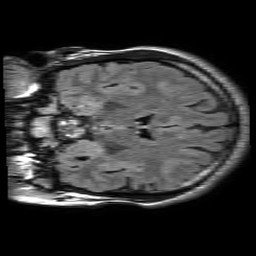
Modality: FLAIR
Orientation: coronal
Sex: male
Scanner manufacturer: philips
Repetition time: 11 s
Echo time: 0.125 s